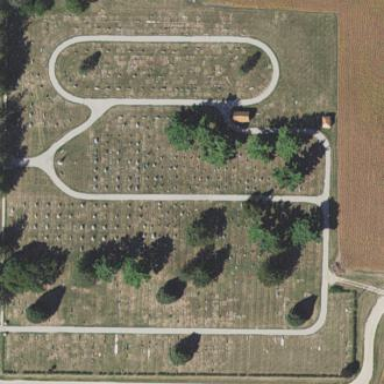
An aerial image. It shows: Cemetery.